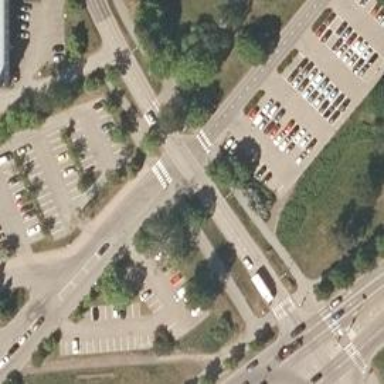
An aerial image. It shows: Footway with asphalt surface featuring zebra crossing.